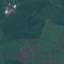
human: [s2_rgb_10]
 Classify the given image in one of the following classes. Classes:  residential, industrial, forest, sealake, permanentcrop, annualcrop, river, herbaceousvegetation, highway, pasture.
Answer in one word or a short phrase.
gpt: Pasture